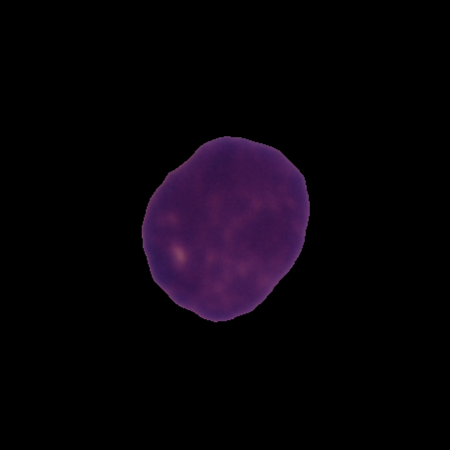
Label: healthy